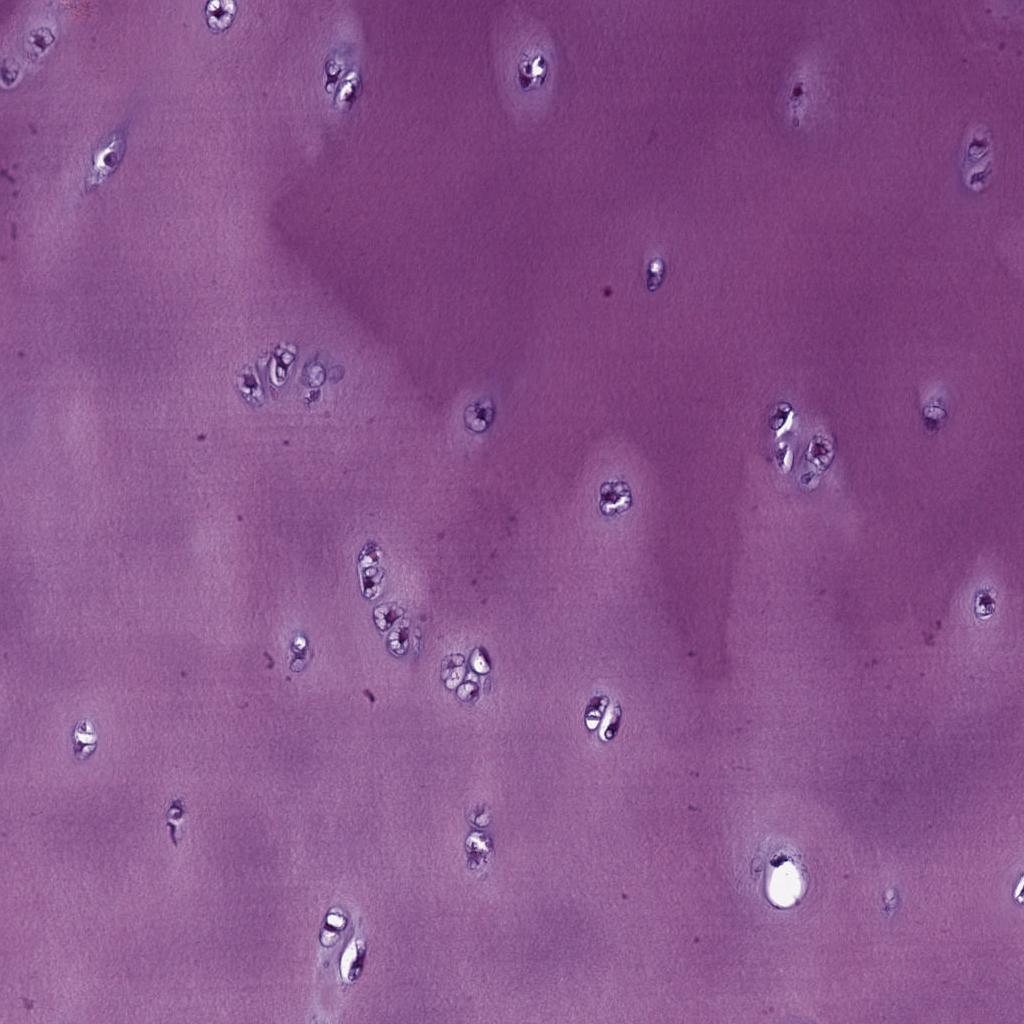
Label: Non-Tumor